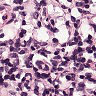
Metastatic tissue present: no